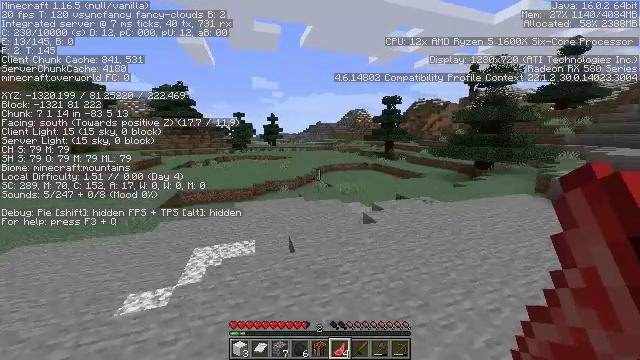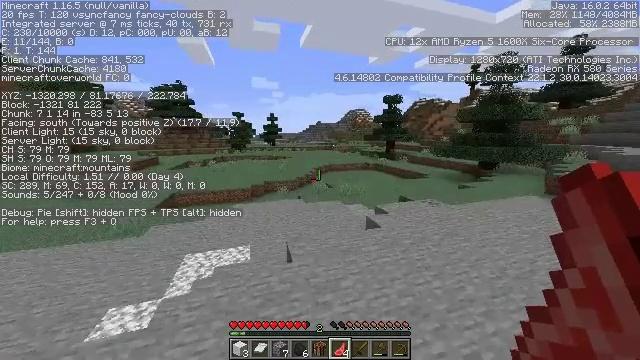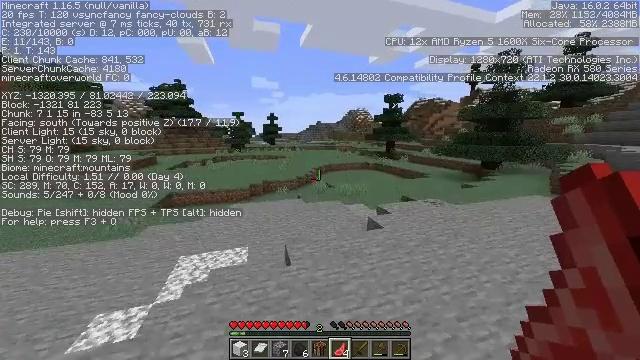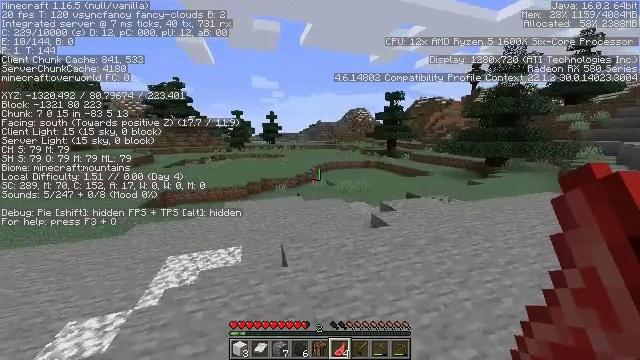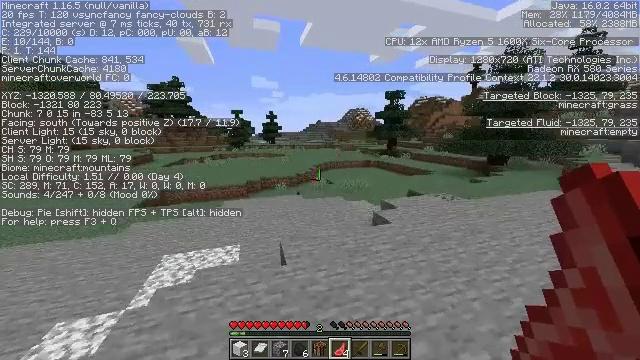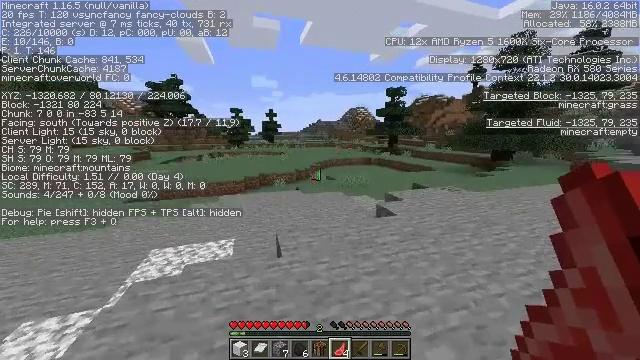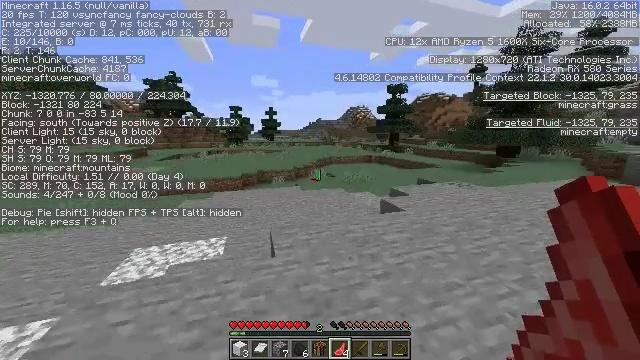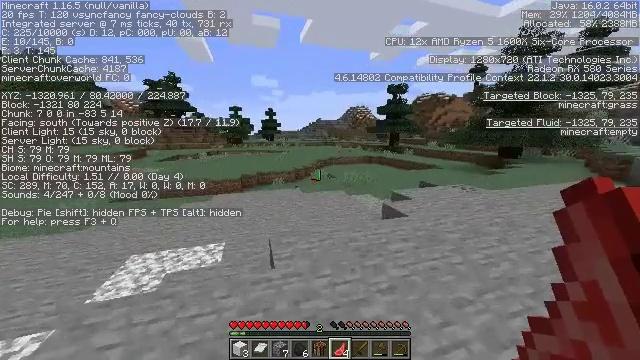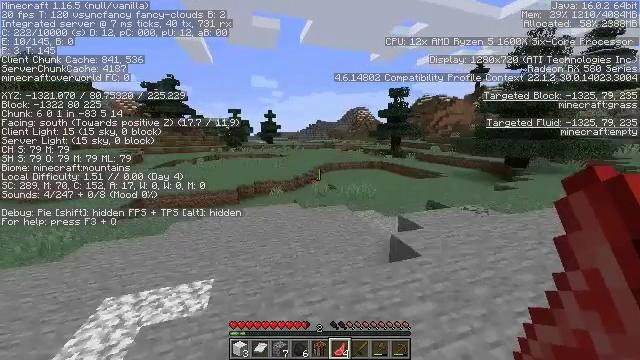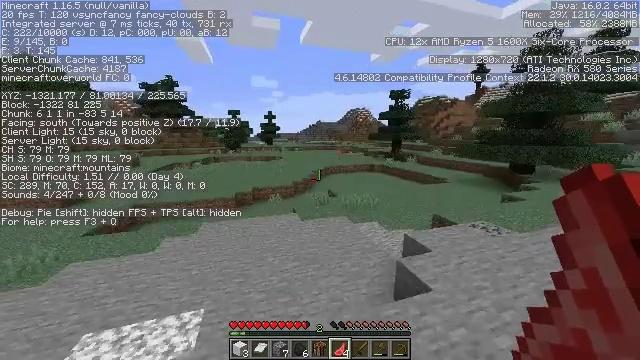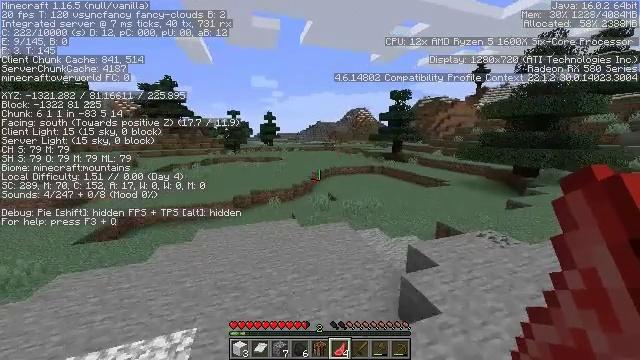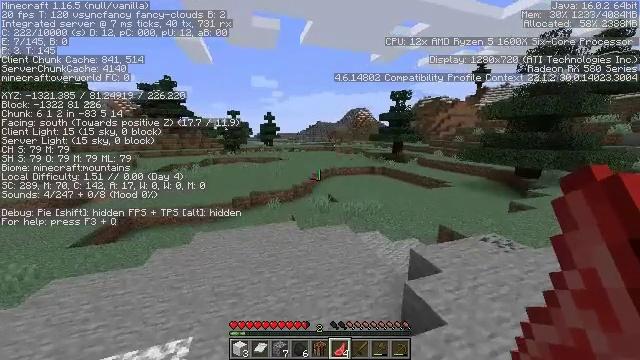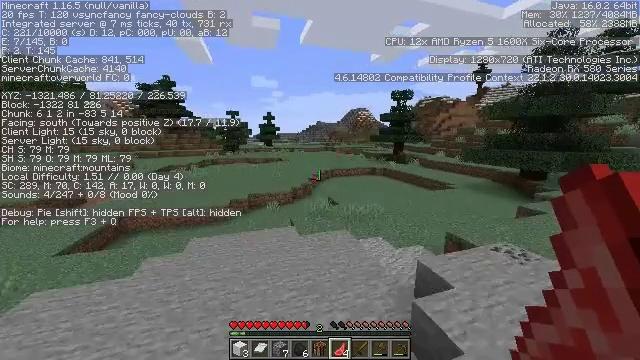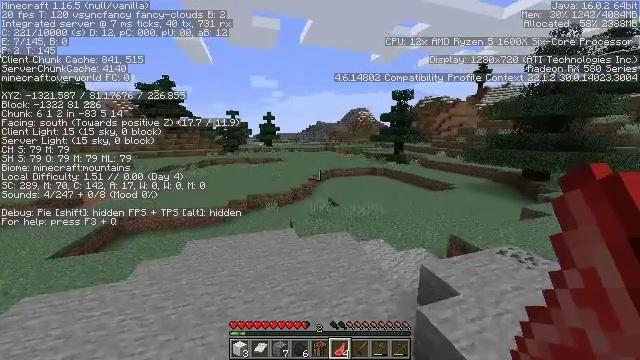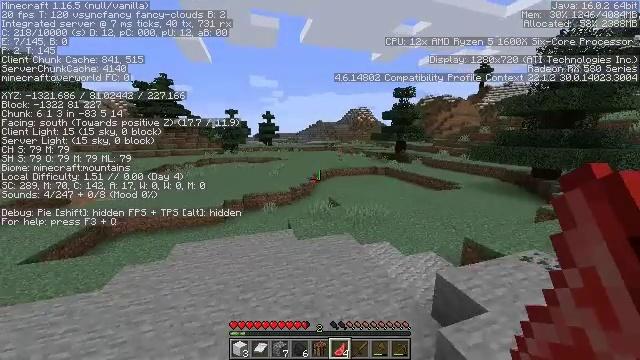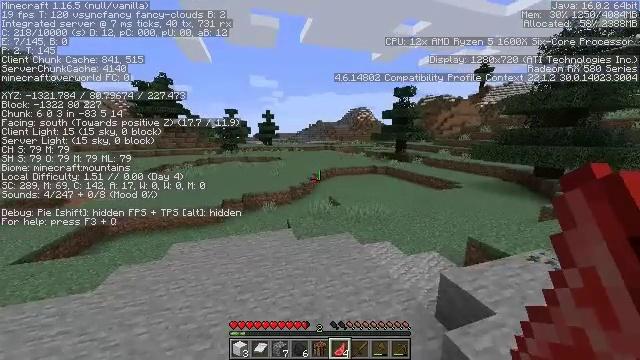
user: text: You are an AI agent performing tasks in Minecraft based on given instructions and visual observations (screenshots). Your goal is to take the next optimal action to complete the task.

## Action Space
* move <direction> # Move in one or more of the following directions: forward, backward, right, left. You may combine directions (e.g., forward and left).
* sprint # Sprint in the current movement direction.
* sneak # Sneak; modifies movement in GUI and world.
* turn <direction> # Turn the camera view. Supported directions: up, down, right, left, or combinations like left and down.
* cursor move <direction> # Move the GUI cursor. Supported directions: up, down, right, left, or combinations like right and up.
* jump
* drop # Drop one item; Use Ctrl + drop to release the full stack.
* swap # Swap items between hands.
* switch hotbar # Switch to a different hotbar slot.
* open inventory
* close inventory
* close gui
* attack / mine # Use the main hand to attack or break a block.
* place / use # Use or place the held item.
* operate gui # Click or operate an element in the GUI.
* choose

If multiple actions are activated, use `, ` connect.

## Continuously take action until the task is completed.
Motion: motion action
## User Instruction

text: Get the oak trapdoor back into your inventory.
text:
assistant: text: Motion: move forward, jump
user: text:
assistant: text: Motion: move forward, jump
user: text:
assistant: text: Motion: move forward, jump
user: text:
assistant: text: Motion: move forward, jump
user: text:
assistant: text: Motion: move forward, jump
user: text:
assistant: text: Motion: move forward, jump
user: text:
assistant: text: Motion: move forward, jump
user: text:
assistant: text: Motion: move forward, jump
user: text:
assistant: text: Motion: move forward, jump
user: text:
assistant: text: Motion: move forward, jump
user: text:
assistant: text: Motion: move forward, jump
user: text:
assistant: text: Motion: move forward, jump
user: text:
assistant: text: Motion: move forward, jump
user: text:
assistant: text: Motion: move forward, jump
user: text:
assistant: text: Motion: move forward, jump
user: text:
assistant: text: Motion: move forward, jump
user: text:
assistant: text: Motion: move forward, jump
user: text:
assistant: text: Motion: move forward, jump
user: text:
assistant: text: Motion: move forward, jump
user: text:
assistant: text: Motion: move forward, jump
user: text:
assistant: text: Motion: move forward, jump
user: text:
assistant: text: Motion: move forward, jump
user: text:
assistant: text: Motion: move forward, jump
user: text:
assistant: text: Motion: move forward, jump
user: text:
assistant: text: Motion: move forward, jump
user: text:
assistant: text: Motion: move forward, jump
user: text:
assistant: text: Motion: move forward, jump
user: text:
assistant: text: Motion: move forward, jump
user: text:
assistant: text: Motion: move forward, jump
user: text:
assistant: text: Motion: move forward, jump